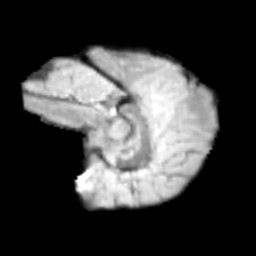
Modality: T2w
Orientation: sagittal
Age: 9
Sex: male
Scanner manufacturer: siemens
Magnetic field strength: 3 T
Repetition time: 3.8 s
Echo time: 0.07 s